Interaction volume radius: 5 \u00c5
Interaction volume height: 25 \u00c5
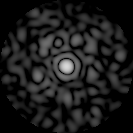
Disorder parameter: 0.8157